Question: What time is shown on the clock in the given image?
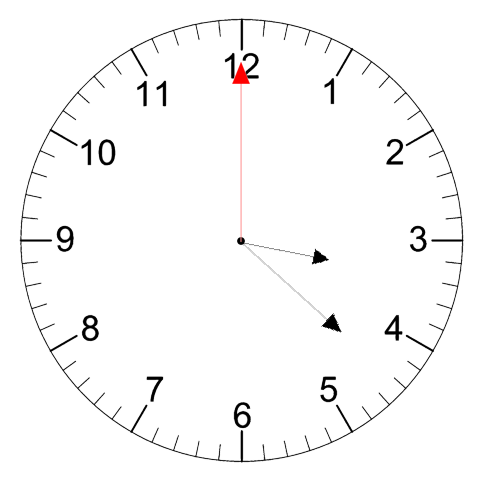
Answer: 03:22:00